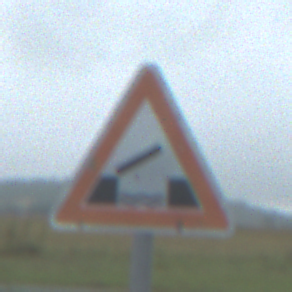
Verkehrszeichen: BeweglicheBruecke
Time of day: Midday
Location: Outdoor (Suburban)
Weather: Overcast
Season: NotSpecified
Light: Natural